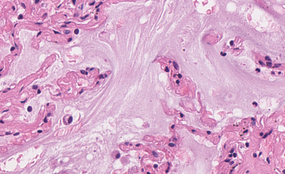
Tumor epithelial tissue: no
Tumor-associated stroma tissue: no
Normal tissue: yes